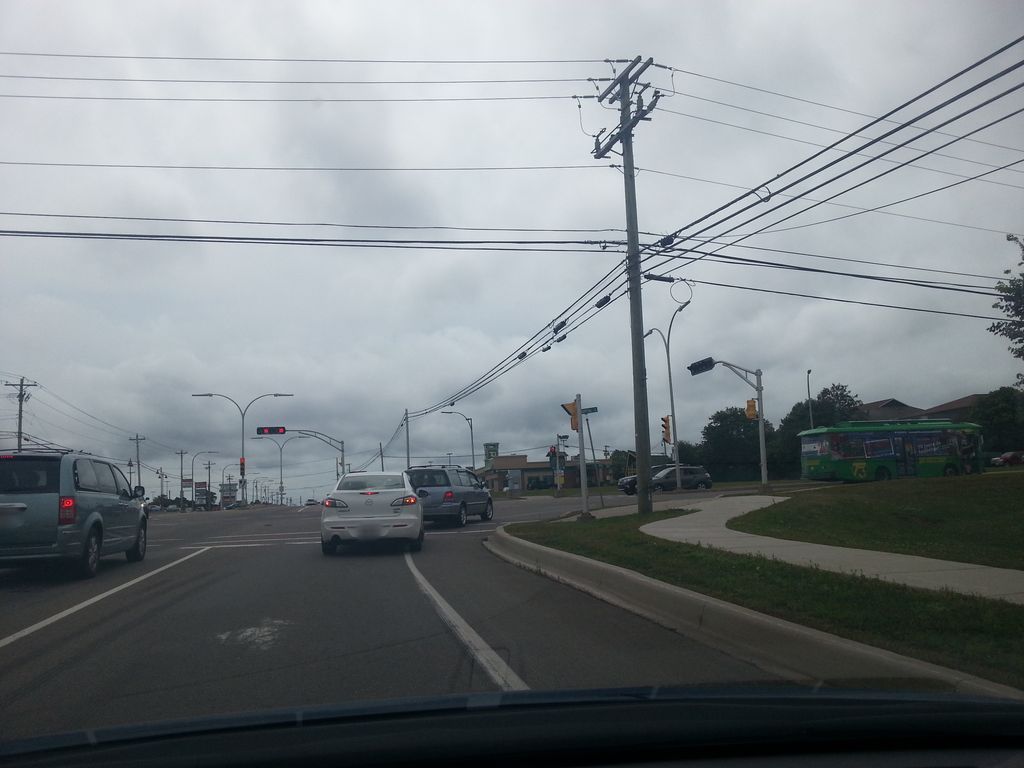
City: charlottetown